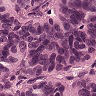
Metastatic tissue present: yes